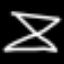
Label: hourglass